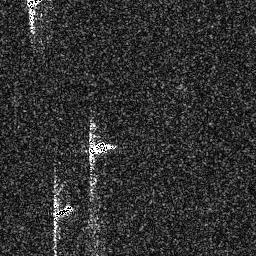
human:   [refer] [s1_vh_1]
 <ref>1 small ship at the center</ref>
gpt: <box>[[33, 54, 42, 60, 0]]</box>